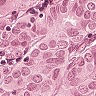
Metastatic tissue present: yes